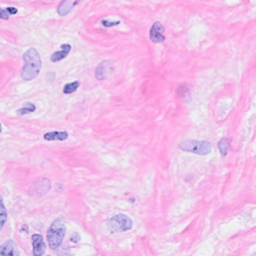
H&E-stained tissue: Breast